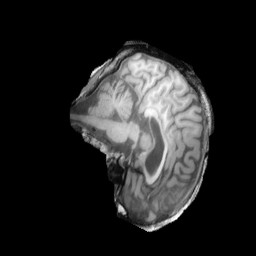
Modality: T1w
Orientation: sagittal
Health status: ill
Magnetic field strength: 3 T